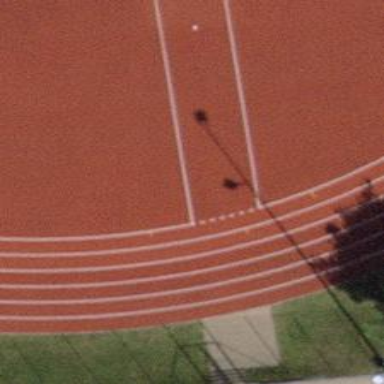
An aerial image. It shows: Athletics track located in leisure land area.